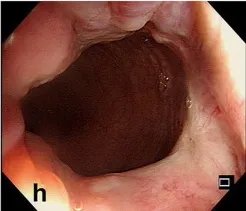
(G-I) Colonoscopy follow-up pictures 1 year after ESD.
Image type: endoscopy (gi_endoscopy)